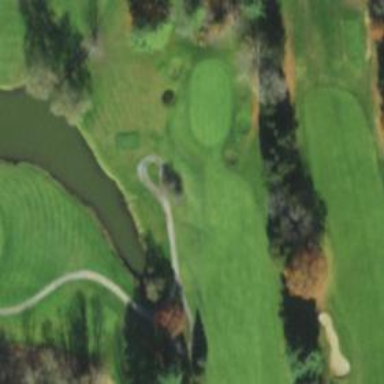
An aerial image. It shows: Pathway for golfing.